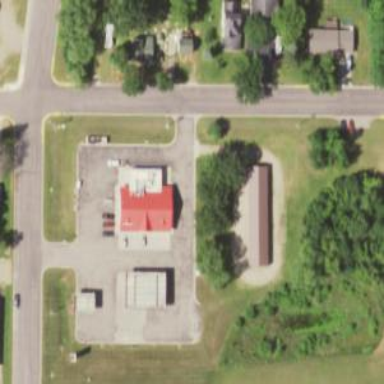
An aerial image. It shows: Convenience shop.